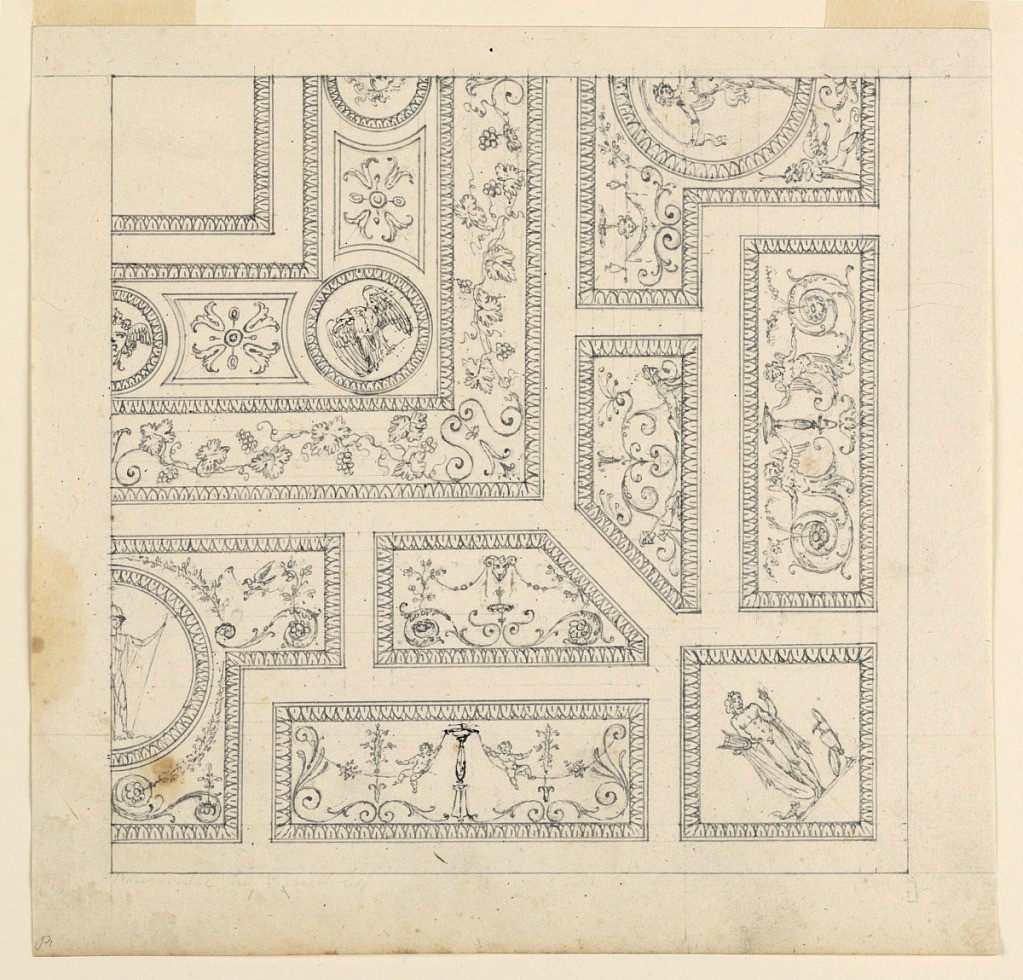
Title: Project for a Ceiling
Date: ca. 1780
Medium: Graphite, pen and ink on paper
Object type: Drawing
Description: Portion of a ceiling shown divided into small panels, each with a grotesque. At the corner, a square panel with a classical figure. In the opposite corner, a roundel with an eagle.